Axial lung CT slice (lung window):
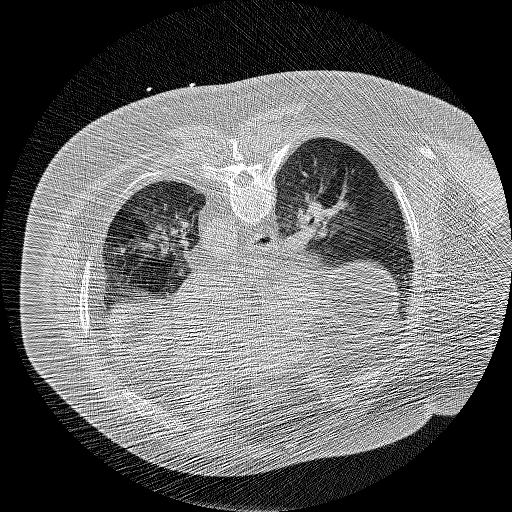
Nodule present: no